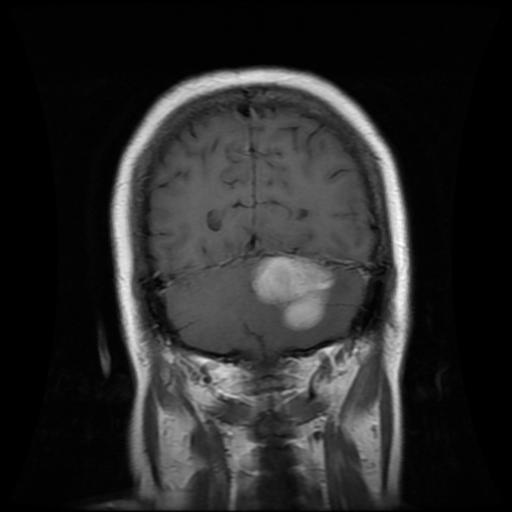
Label: meningioma